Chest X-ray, PA view. Patient: 38 years old, sex M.
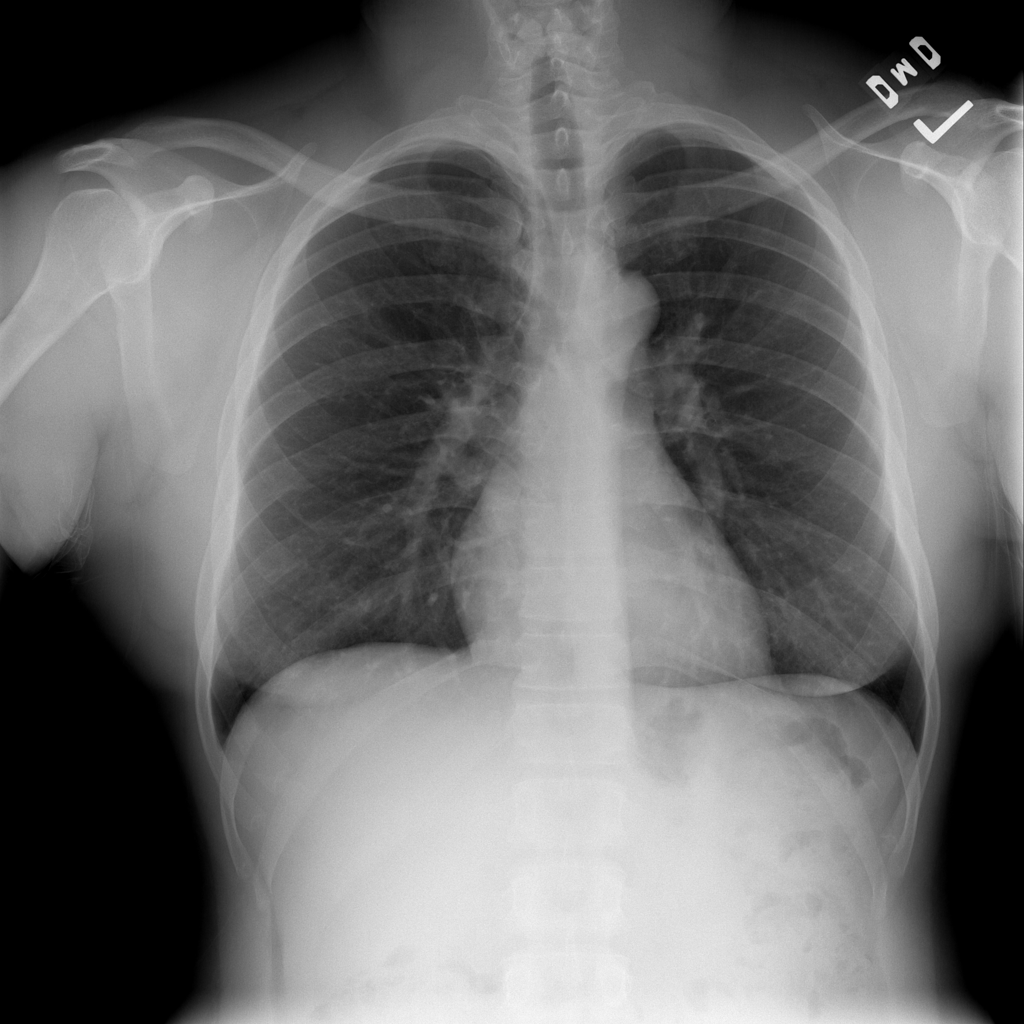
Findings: No Finding